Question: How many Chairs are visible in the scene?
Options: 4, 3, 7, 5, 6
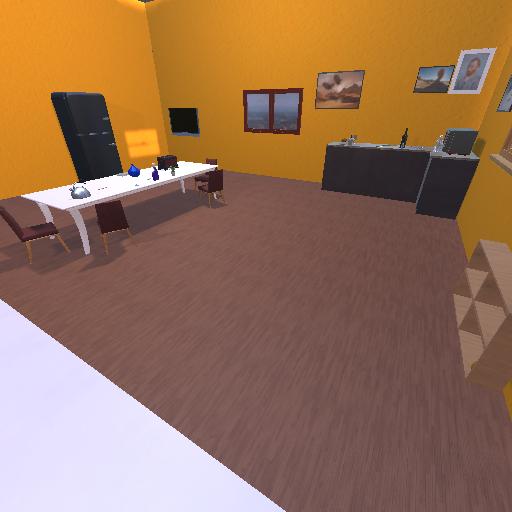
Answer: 4